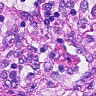
Metastatic tissue present: no